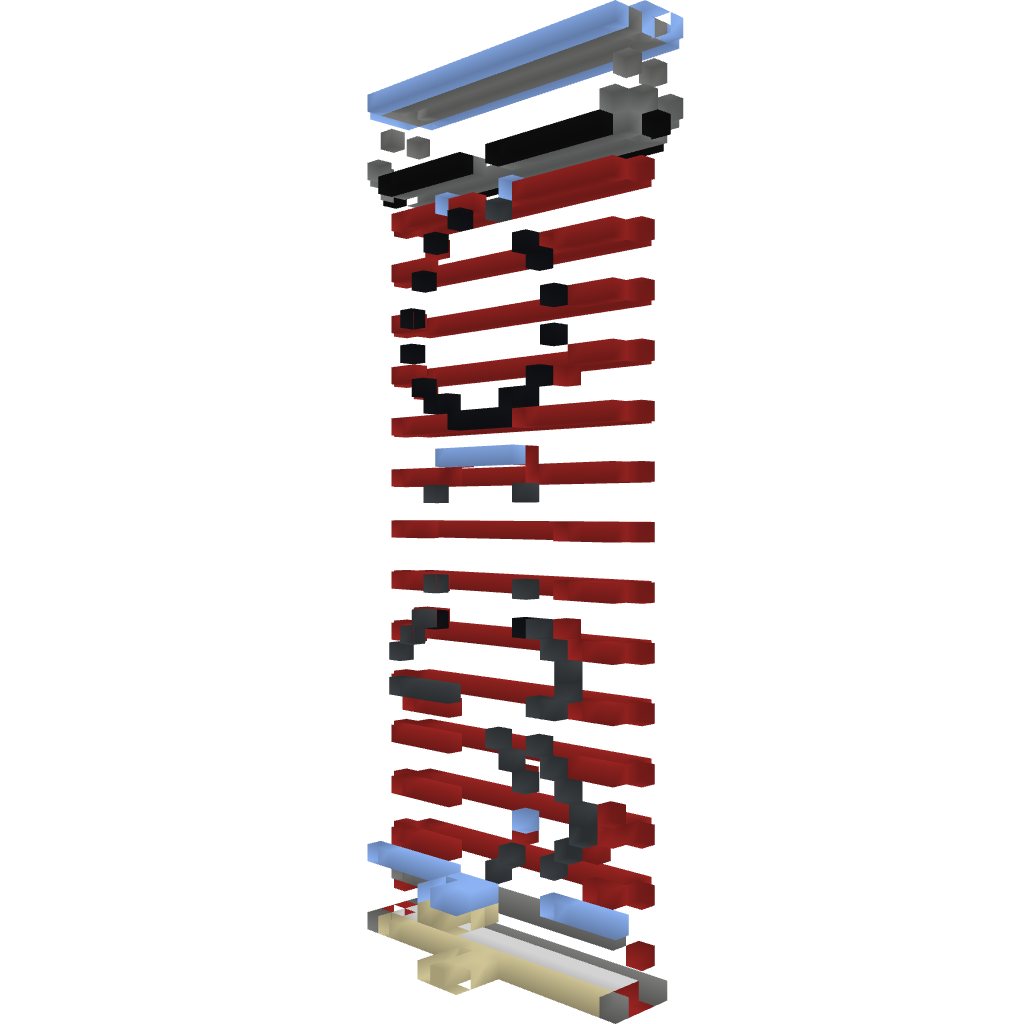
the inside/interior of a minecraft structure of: Enderman farm